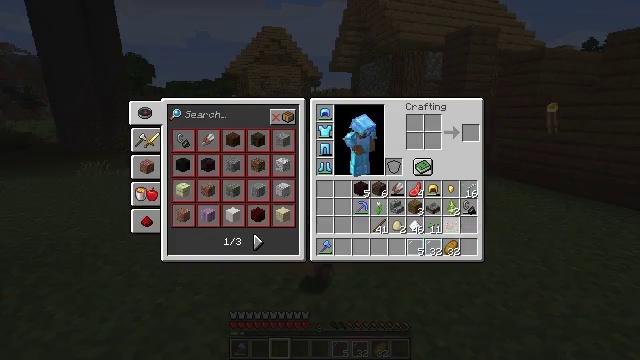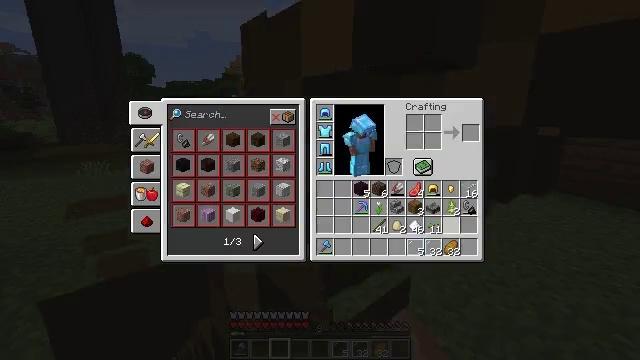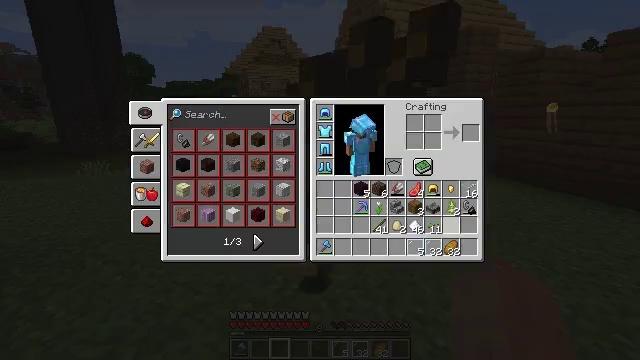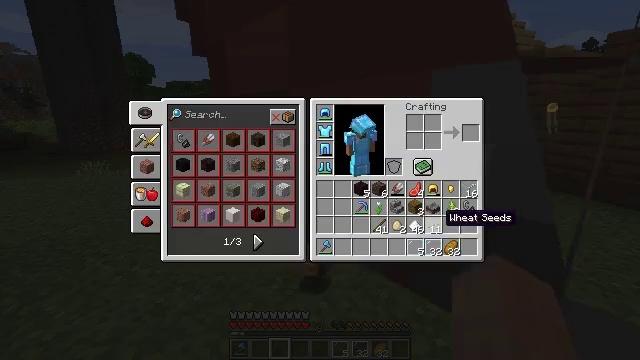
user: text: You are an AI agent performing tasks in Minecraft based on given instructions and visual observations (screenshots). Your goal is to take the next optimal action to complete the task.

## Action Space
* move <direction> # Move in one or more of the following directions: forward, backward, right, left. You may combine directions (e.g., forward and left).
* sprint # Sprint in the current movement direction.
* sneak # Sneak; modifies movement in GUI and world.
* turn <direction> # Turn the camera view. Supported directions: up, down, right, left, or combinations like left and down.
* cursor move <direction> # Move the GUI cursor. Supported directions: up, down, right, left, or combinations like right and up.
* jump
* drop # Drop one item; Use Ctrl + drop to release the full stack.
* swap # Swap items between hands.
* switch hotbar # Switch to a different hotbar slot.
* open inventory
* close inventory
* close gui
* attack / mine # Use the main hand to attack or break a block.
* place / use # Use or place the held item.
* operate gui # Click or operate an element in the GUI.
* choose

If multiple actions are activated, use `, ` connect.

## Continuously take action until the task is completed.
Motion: motion action
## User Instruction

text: Drop shears.
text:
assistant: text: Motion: sprint, drop, open gui
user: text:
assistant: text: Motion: sprint
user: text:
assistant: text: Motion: sprint
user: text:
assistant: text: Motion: sprint, drop